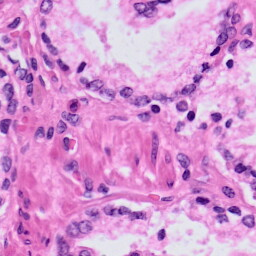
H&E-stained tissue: Prostate